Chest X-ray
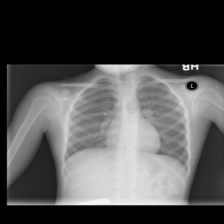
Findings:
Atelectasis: negative
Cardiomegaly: negative
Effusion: negative
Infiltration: negative
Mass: negative
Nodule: negative
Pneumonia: negative
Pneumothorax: negative
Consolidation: negative
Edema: negative
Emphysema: negative
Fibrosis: negative
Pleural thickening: negative
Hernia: negative